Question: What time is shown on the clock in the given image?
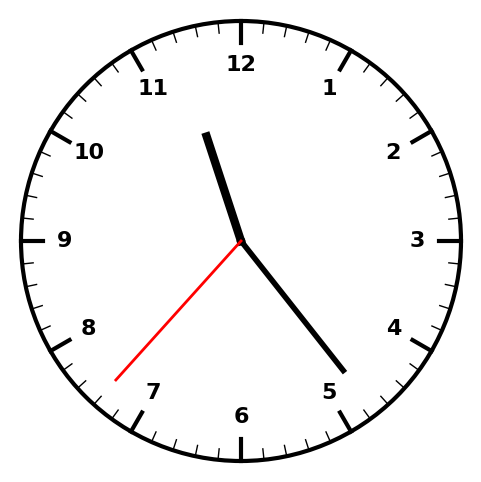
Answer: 11:23:37